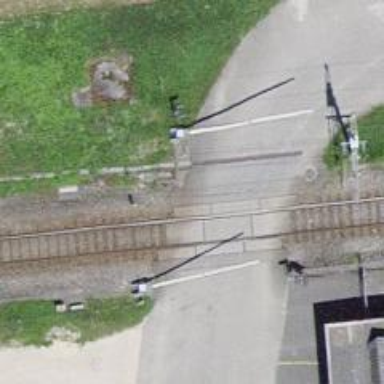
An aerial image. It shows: Railway track with contact line for electrification.